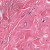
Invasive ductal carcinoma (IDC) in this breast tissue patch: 0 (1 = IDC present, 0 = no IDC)